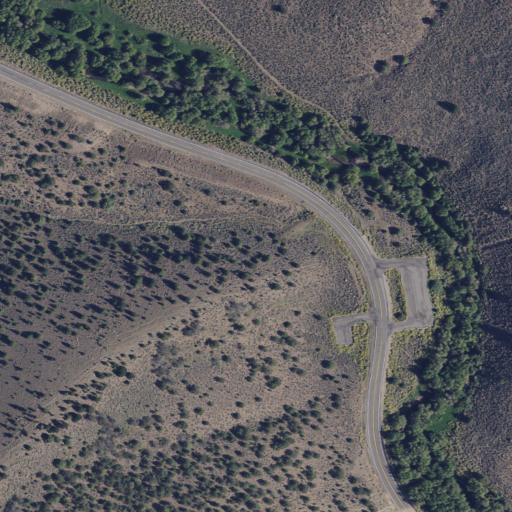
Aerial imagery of valley in Utah named Ivie Canyon containing evergreen forest, shrub, mixed forest, medium intensity development, low intensity development, and open development